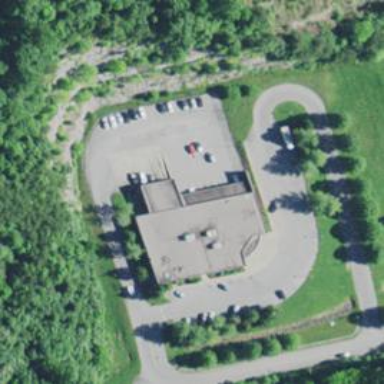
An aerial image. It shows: Post office building.